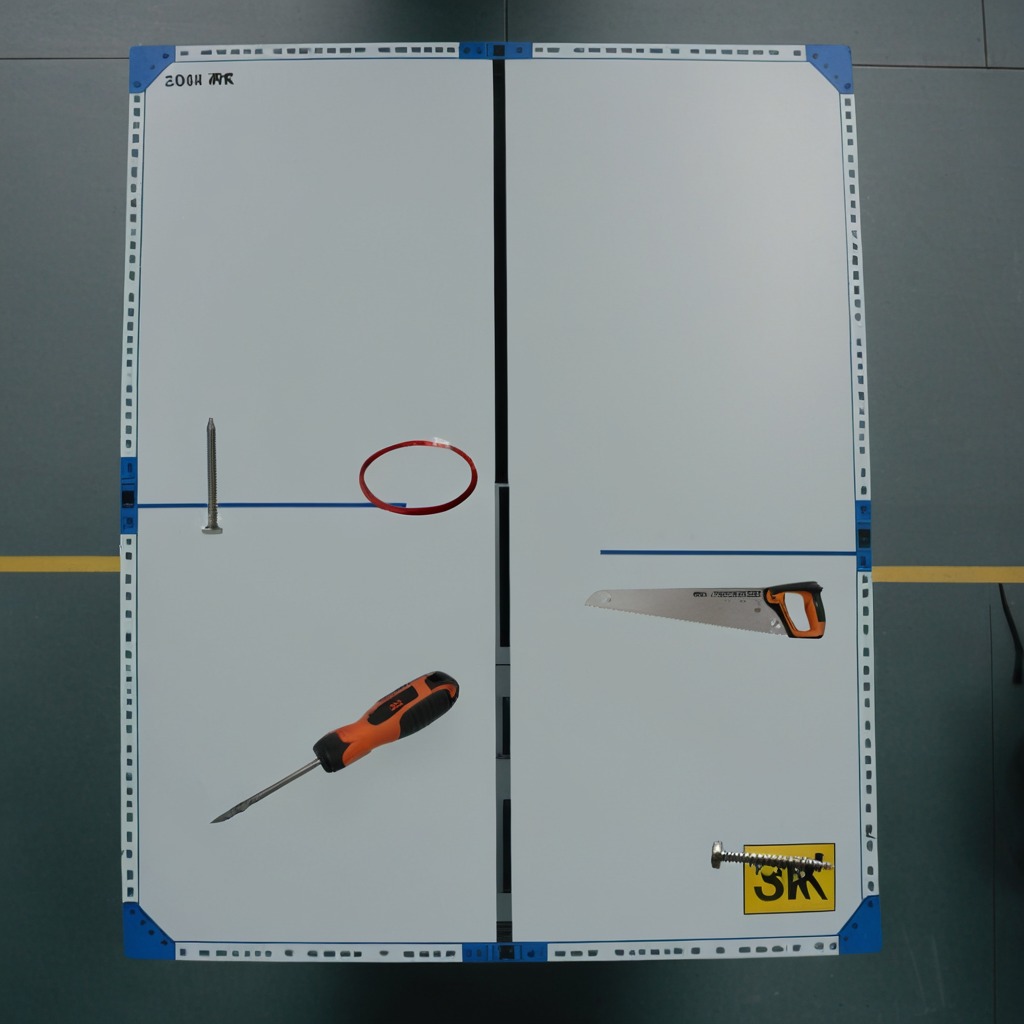
A rubber Oring, a metal machine screw, an iron nail, a handheld metal saw, and a screwdriver are lying on the toolbox surface.